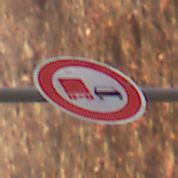
Verkehrszeichen: UeberholverbotKraftfahrzeuge
Umgebung: Outdoor, Urban
Tageszeit: MorningAfternoon
Wetter: Clear
Licht: Natural
Jahreszeit: NotSpecified
Kontrast: MediumContrast